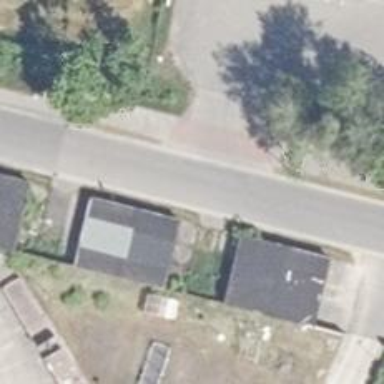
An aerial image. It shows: Residential road with asphalt surface. Sidewalk is present on the left side.